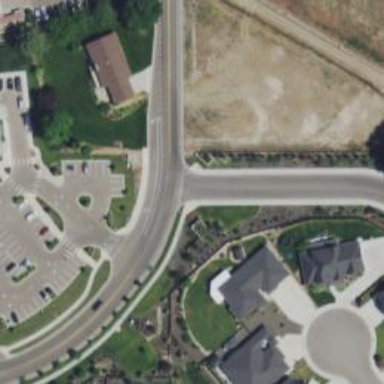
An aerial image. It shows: Unmarked crossing on footway.